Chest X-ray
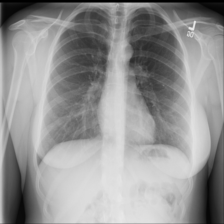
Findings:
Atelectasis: negative
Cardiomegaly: negative
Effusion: negative
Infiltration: negative
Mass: negative
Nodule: negative
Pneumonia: negative
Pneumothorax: negative
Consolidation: negative
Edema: negative
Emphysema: negative
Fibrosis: negative
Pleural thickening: negative
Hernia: negative